Question: It is underlined by a green line. I want to change the font size of the tab's title.
How can I do that?

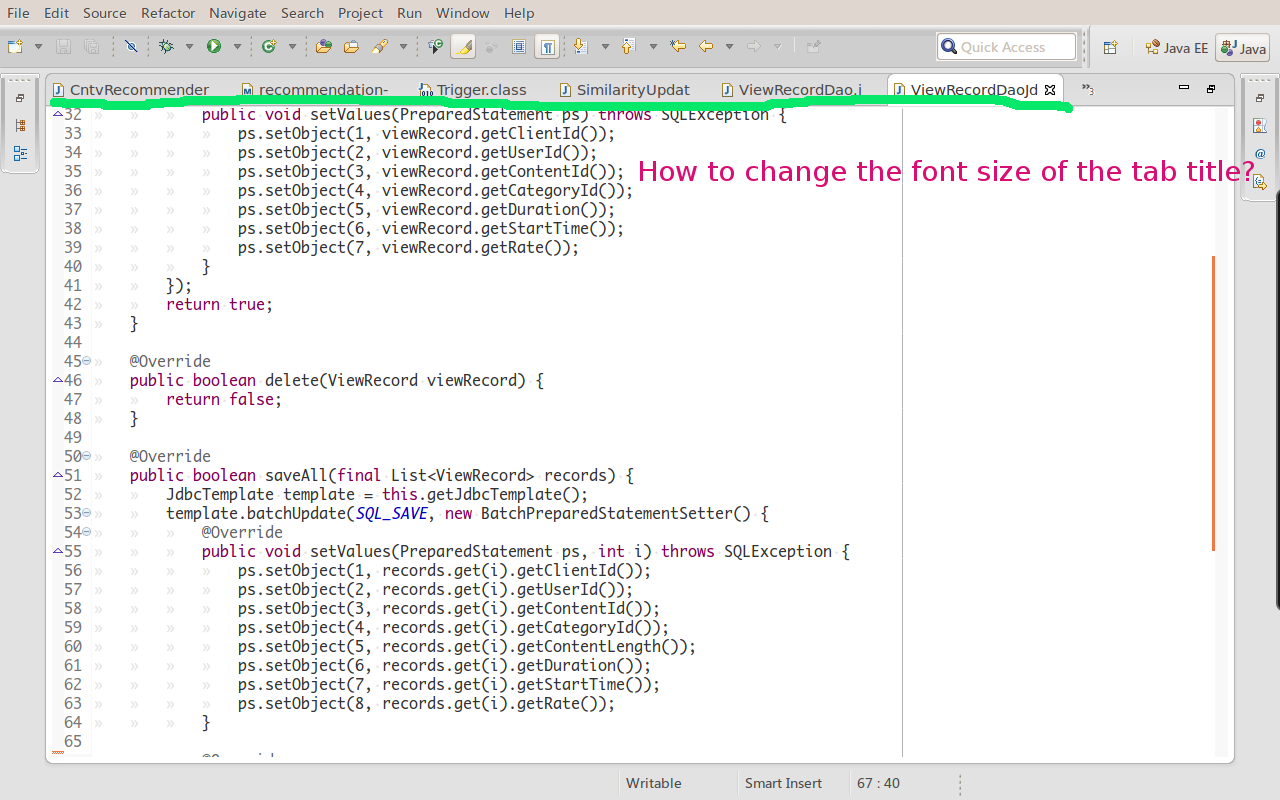
Answer: Eclipse uses CSS for its own styling, so you can modify the CSS file to your needs as explained <URL>.
The CSS file is located in
'''
ECLIPSE_HOME/plugins/org.eclipse.platform_X.X.X_V.XXXX/css
'''
and the class for the tab titles is named .